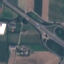
Land use / land cover: Highway